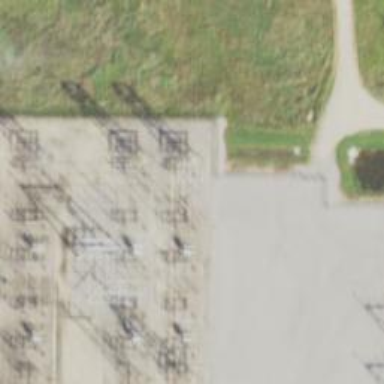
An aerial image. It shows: Lattice structure tower used for power distribution.